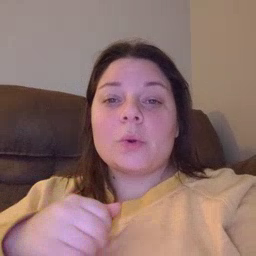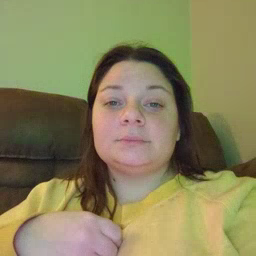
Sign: snow